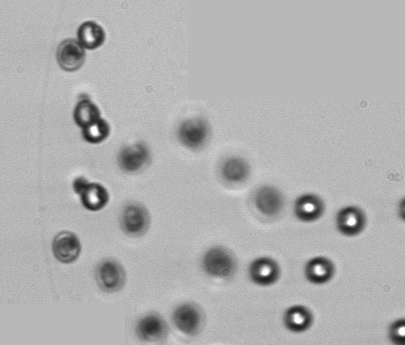
Label: Phaeocystis